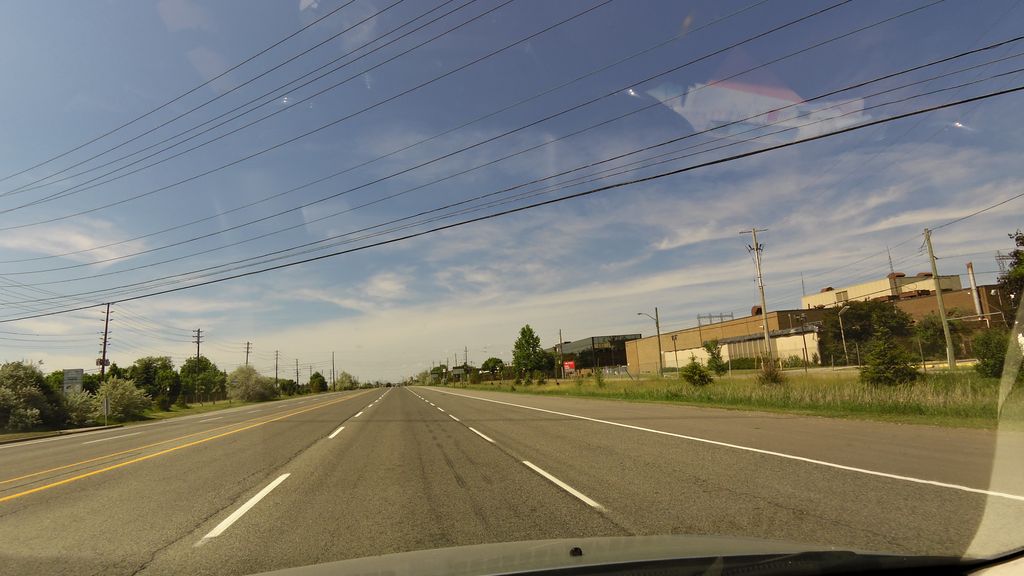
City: toronto